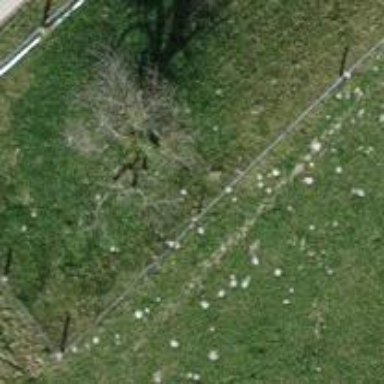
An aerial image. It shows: Single tag "natural: tree."